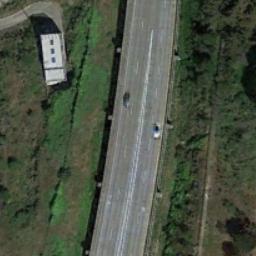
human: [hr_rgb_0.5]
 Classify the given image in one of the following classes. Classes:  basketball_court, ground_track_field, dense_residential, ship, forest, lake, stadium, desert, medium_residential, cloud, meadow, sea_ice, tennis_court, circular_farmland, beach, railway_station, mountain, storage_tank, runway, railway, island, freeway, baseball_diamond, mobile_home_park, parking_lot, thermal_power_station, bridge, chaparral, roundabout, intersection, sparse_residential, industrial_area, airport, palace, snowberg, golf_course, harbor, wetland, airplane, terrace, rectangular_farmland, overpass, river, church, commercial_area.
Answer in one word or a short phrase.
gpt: freeway